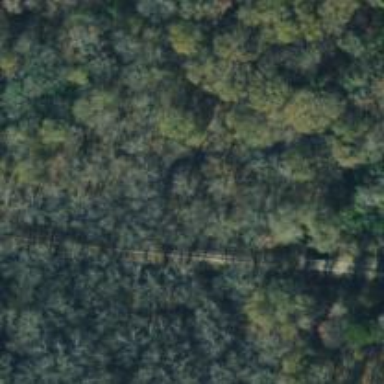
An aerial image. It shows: Preserved railway.